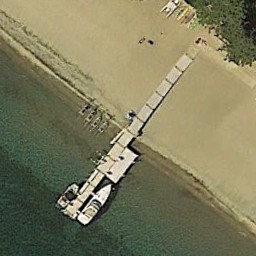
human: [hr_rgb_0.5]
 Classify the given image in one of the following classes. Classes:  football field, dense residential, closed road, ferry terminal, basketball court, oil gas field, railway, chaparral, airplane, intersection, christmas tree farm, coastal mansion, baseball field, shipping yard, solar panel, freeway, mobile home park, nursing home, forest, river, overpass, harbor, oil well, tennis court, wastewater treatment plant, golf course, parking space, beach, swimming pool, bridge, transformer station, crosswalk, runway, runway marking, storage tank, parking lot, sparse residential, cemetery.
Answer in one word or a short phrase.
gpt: ferry terminal